Question: Count the number of objects in the diagram.
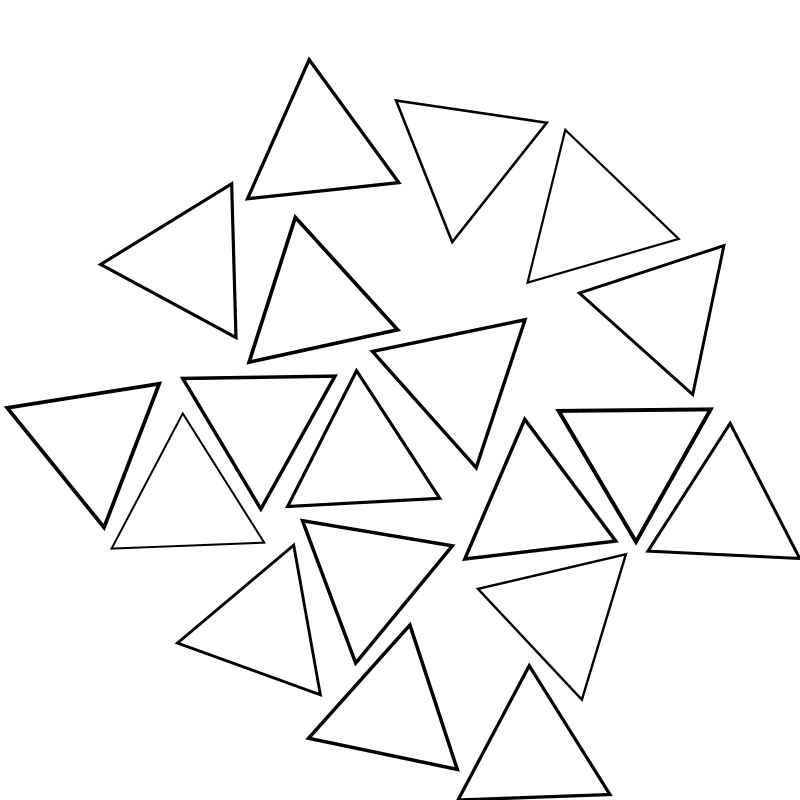
Answer: 19